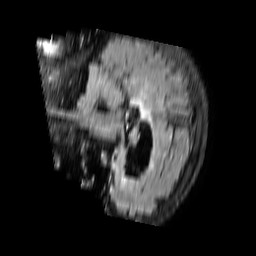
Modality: FLAIR
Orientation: sagittal
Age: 76
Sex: female
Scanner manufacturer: philips
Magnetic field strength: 3 T
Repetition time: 11 s
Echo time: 0.12 s